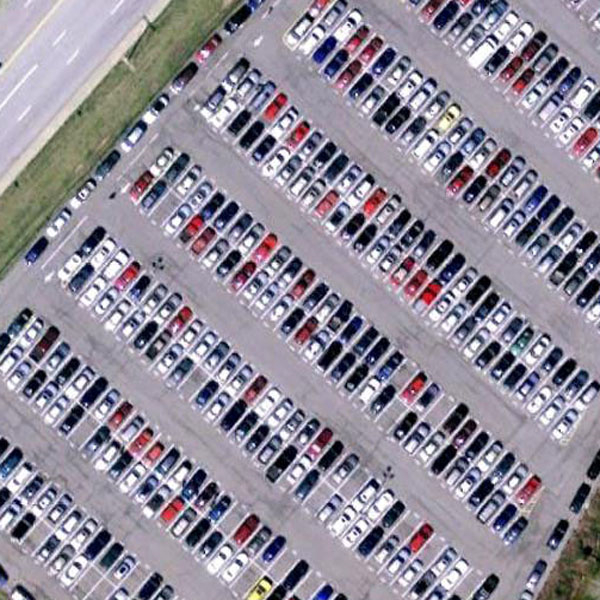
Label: Parking